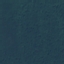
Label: Forest